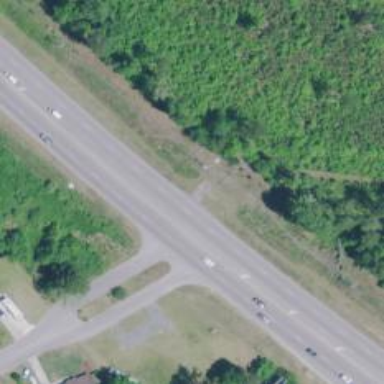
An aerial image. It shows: Primary highway.